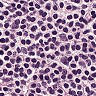
Metastatic tissue present: no